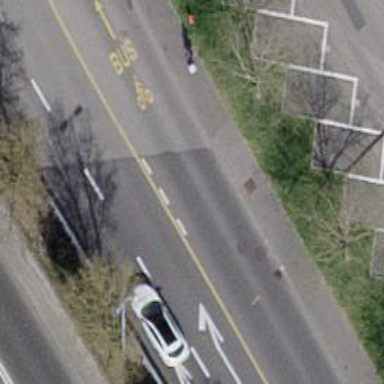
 and shared busway for cyclists on the right as well."